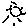
Label: sun